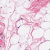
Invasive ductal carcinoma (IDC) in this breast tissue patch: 0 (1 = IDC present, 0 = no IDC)